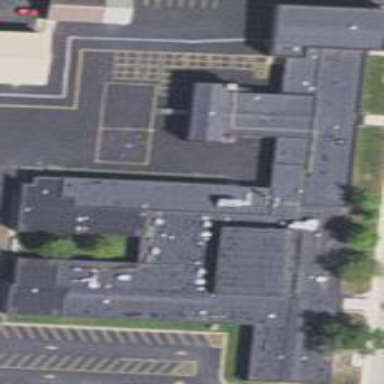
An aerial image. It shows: School building.